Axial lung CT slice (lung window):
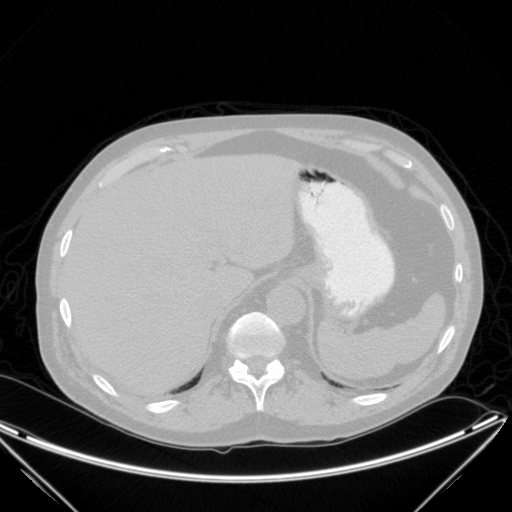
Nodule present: no